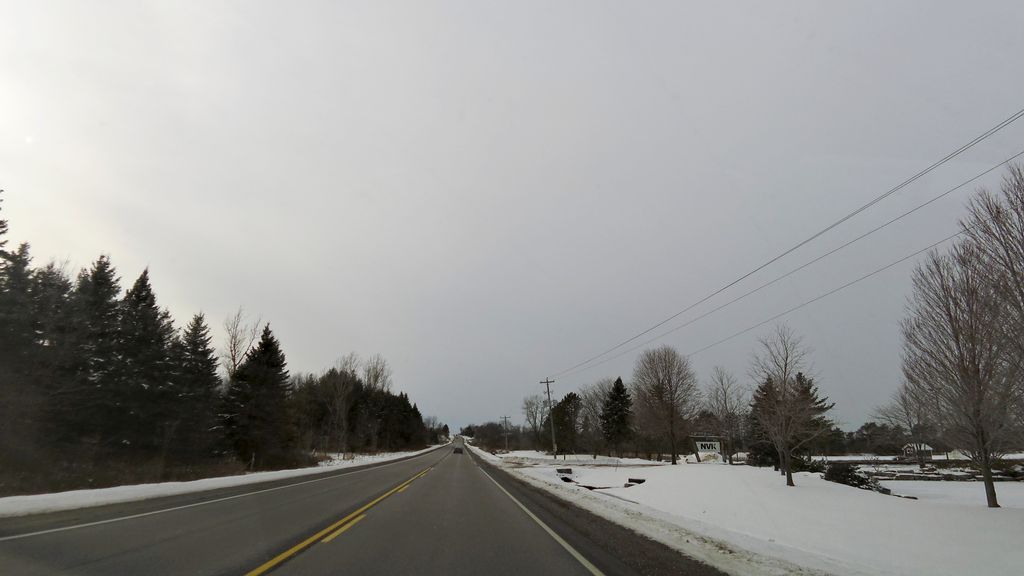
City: hamilton